Question: From an app, is there a way to programmatically create a calendar with events that are uneditable? Or, what is the best way to achieve this as close as possible?
For example, Facebook events have a unique "Event Details" screen with their custom details. The user cannot edit the event from iCal, but instead have to click "View on Facebook".

1) I've explored creating local calendars and iCloud calendars but the user can easily edit the events and the calendars, including removing them, from iCal.
2) From the app, I cannot seem to create a new EKSource to have total control of the calendars I create in that source. Creating a new calendar in the existing CalDAV source also doesn't make it appear.
3) The EKCalendar class has an allowsContentModifications property, but it is readonly and cannot be modified.
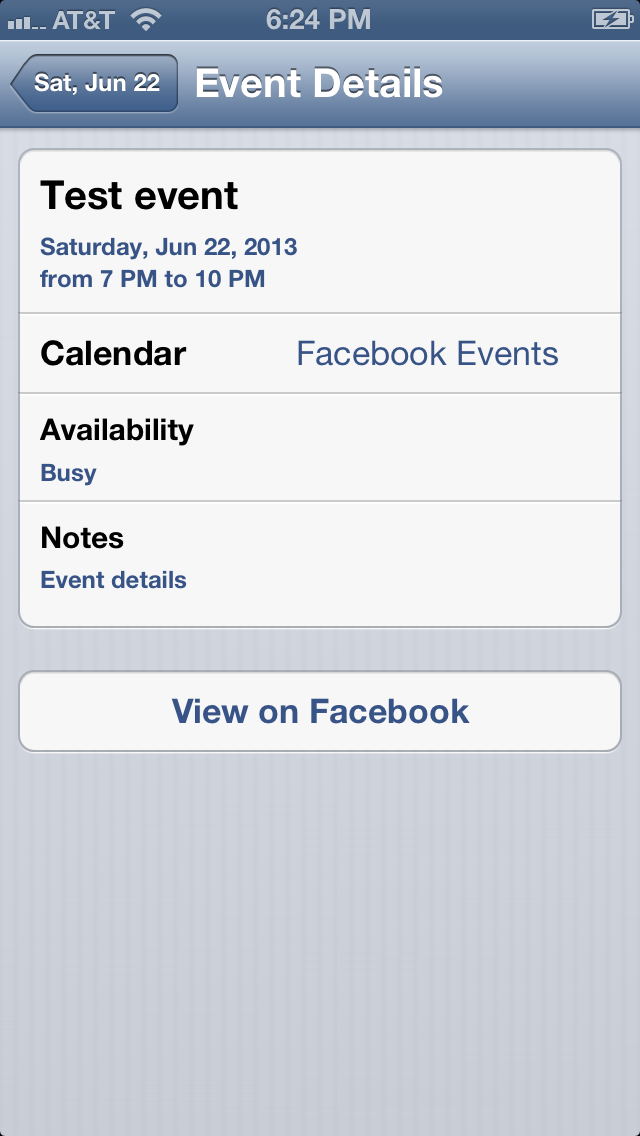
Answer: Official response from Apple Developer Technical Support:
> Our engineers have reviewed your request and have concluded that there
is no supported way to achieve the desired functionality given the
currently shipping system configurations.
So as of right now there isn't a way to do this.